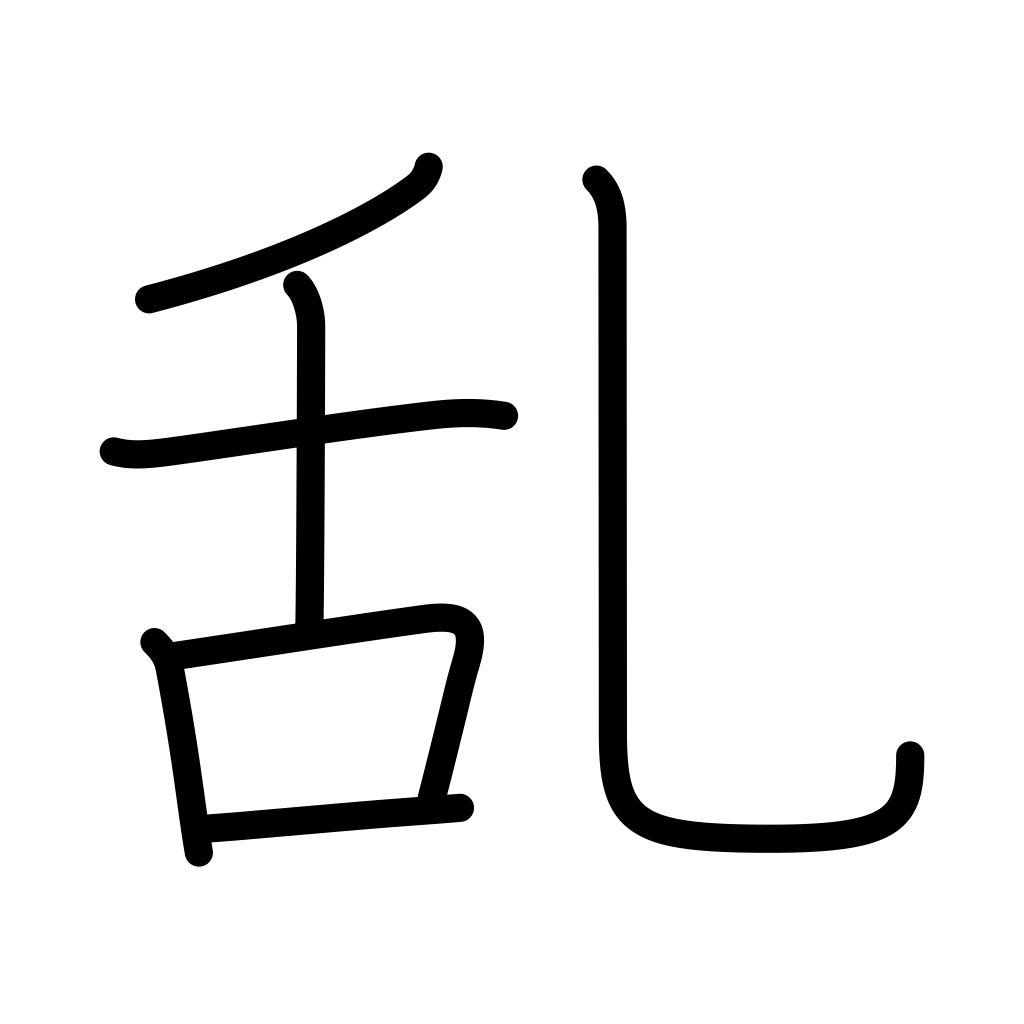
Meaning: riot, war, disorder, disturb